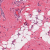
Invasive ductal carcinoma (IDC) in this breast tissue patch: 0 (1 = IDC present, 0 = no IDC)